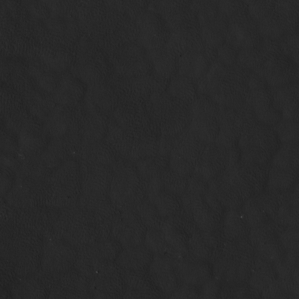
Label: non_frost